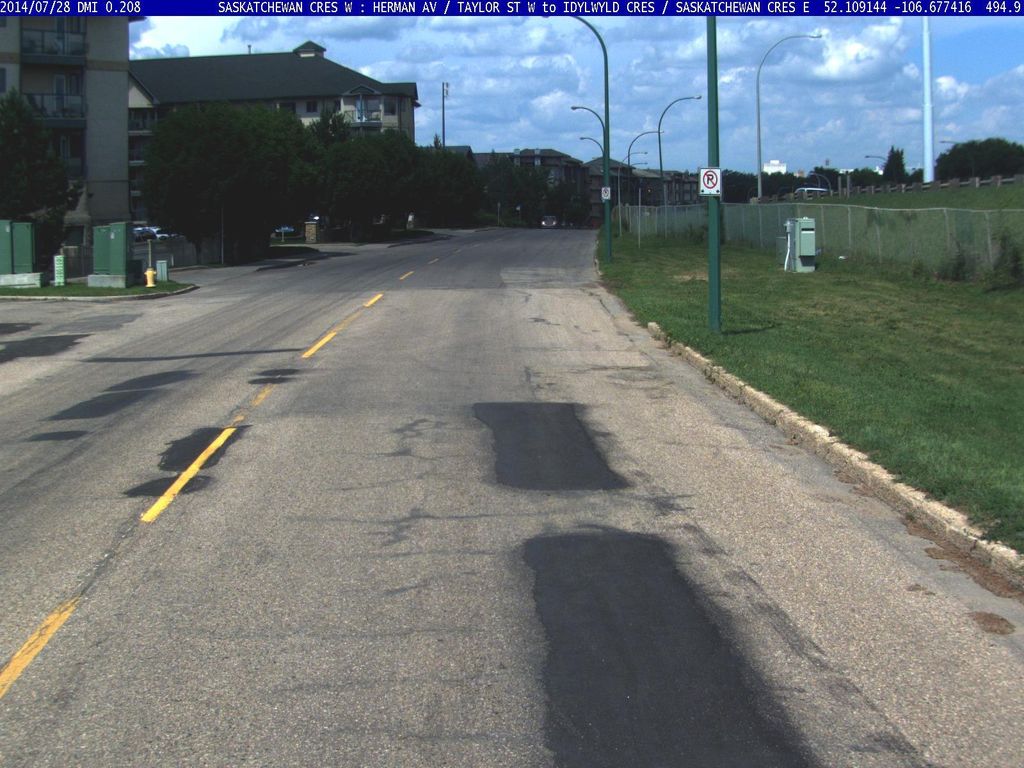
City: saskatoon